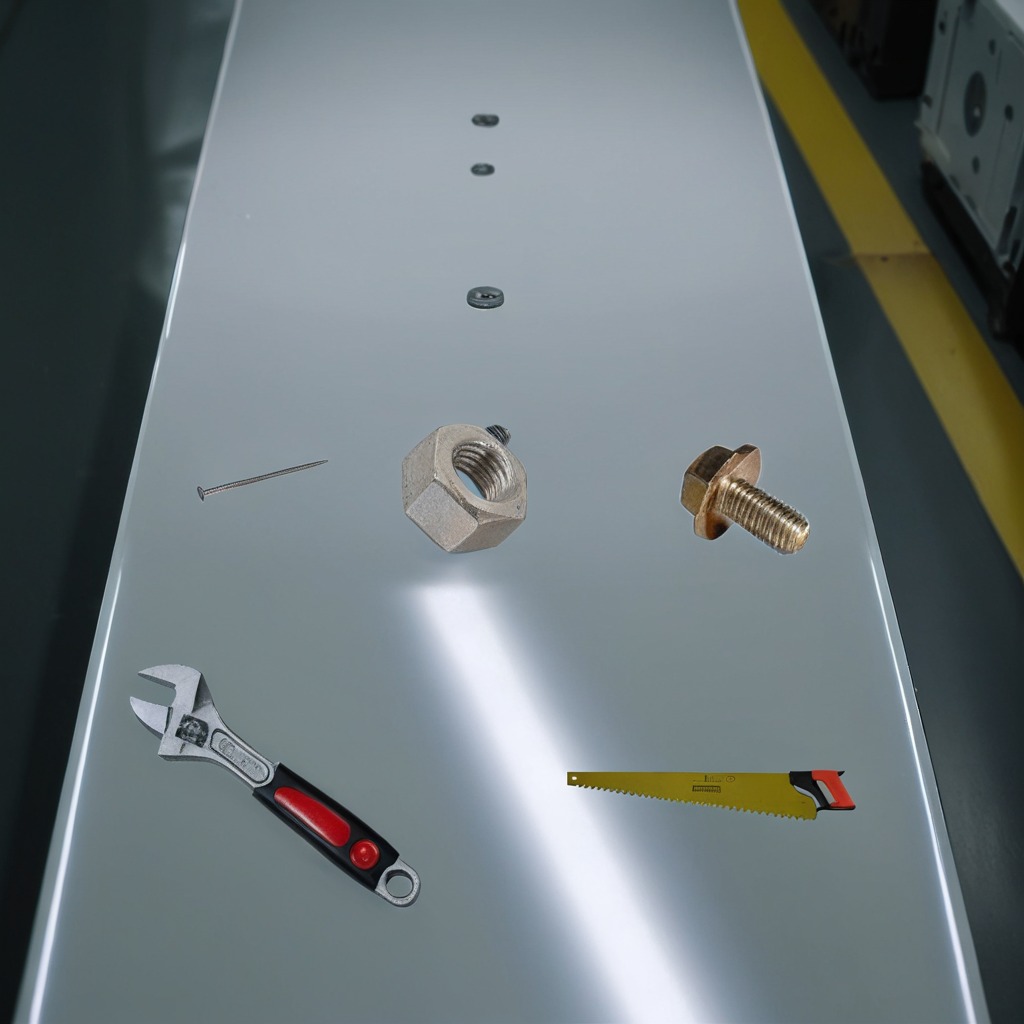
A machine screw, an iron nail, a saw, a nut, and a wrench are lying on a high-gloss table in a ship maintenance bay industrial lighting.